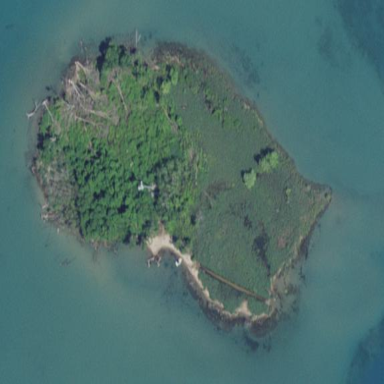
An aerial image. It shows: Islet.